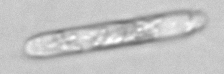
Label: Corethron_hystrix